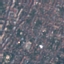
Label: Residential